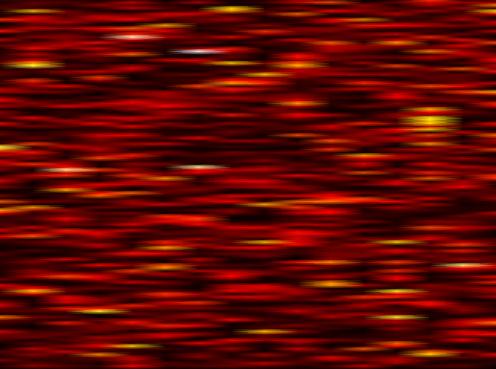
Label: OFDM